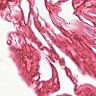
Metastatic tissue present: no